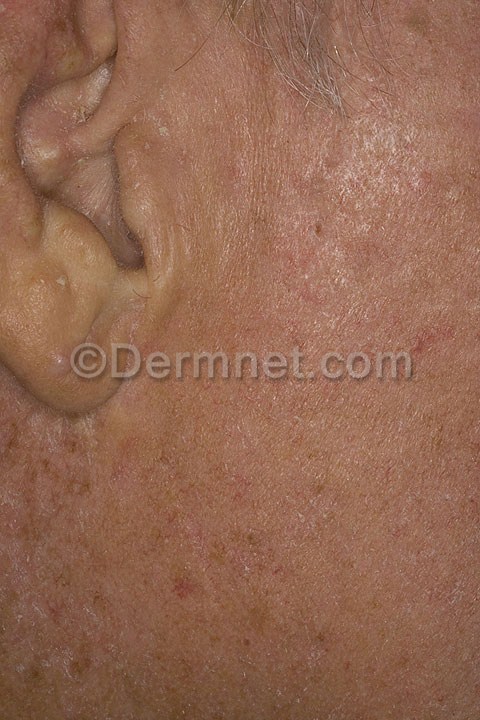
Disease: Actinic Keratosis Basal Cell Carcinoma and other Malignant Lesions